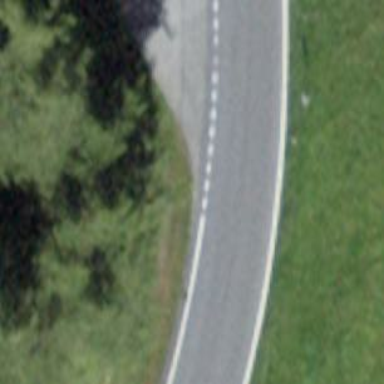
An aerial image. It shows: Secondary road with asphalt surface.